Interaction volume radius: 5 \u00c5
Interaction volume height: 10 \u00c5
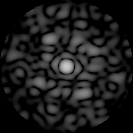
Disorder parameter: 0.8025